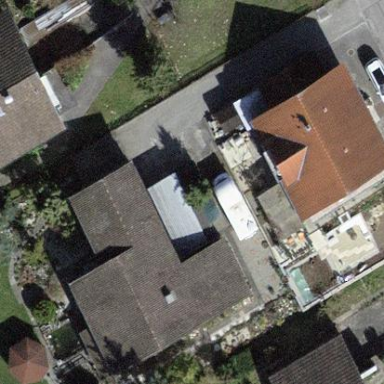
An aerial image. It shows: Building with tile roof.